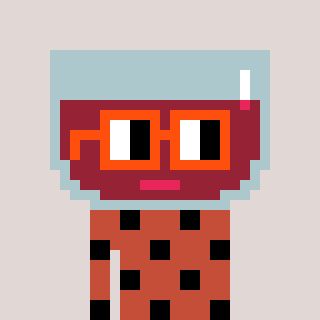
a pixel art character with square orange glasses, a wine-shaped head and a rust-colored body on a warm background